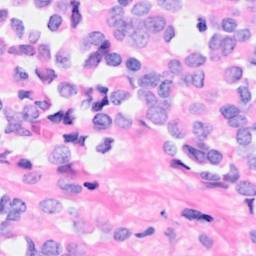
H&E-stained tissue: Breast